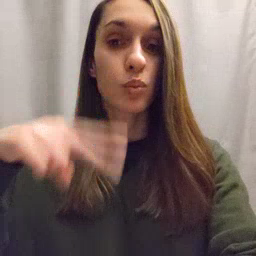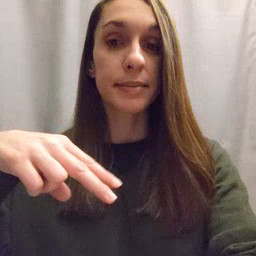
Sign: read